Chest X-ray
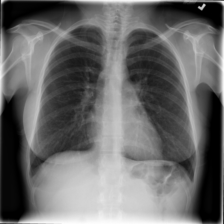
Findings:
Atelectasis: negative
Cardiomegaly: negative
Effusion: negative
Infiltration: negative
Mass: negative
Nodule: negative
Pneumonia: negative
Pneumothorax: negative
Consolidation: negative
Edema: negative
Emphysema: negative
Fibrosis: negative
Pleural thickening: negative
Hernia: negative